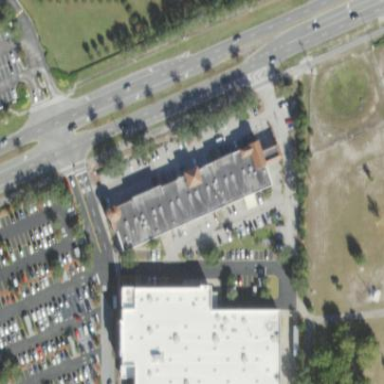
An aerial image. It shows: Clinic building offering healthcare services.